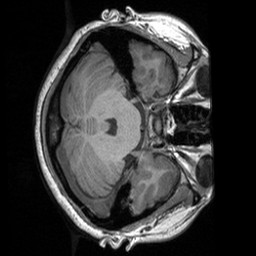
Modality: T1w
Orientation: axial
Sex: female
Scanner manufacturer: siemens
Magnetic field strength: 3 T
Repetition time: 1.9 s
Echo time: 0.00252 s